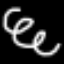
Label: squiggle